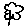
Label: flower